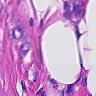
Metastatic tissue present: yes